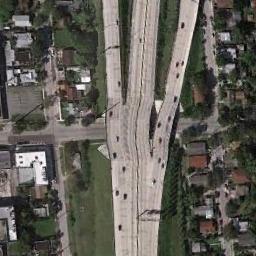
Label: overpass